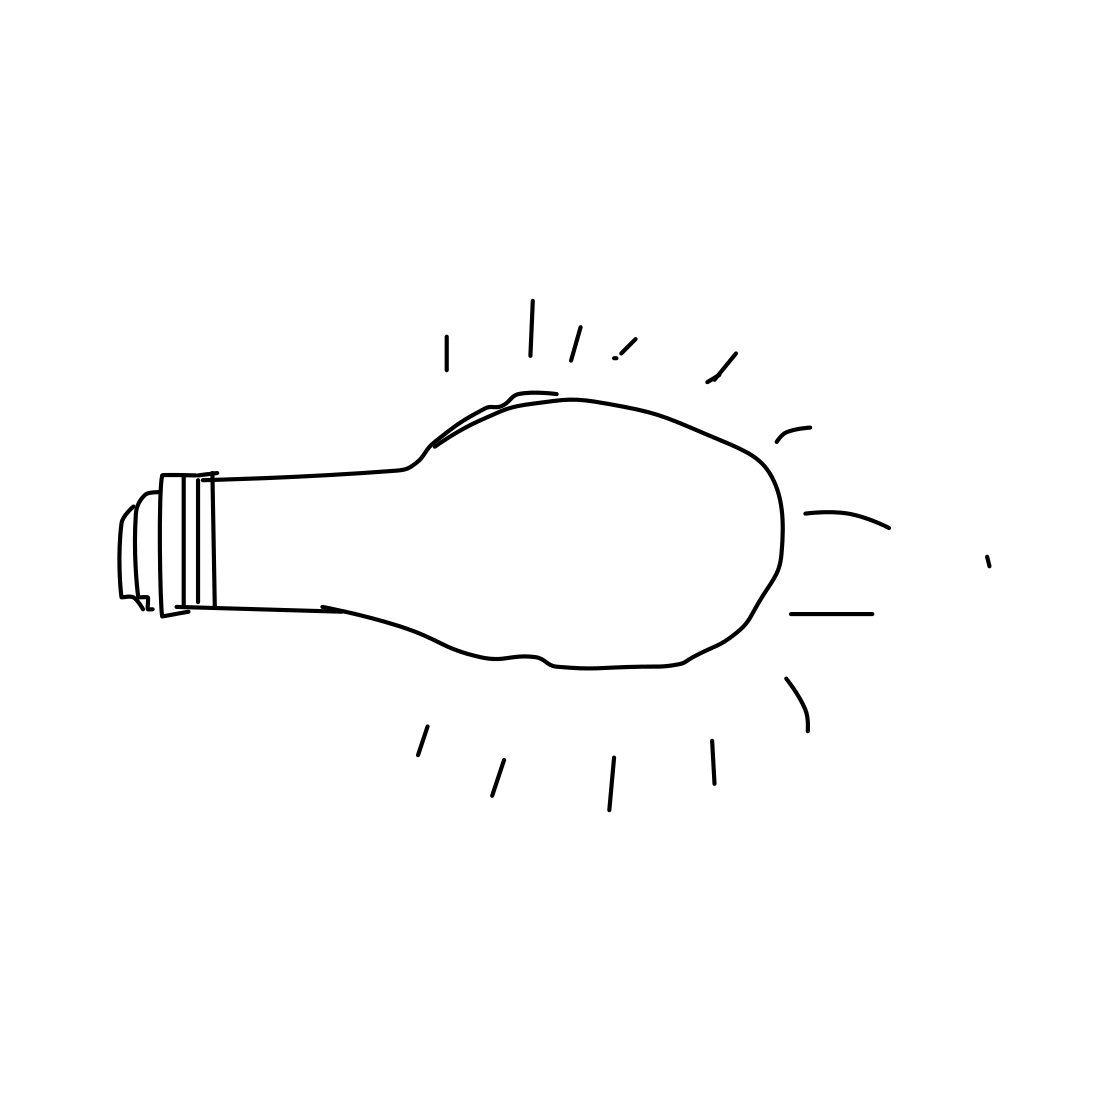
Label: lightbulb